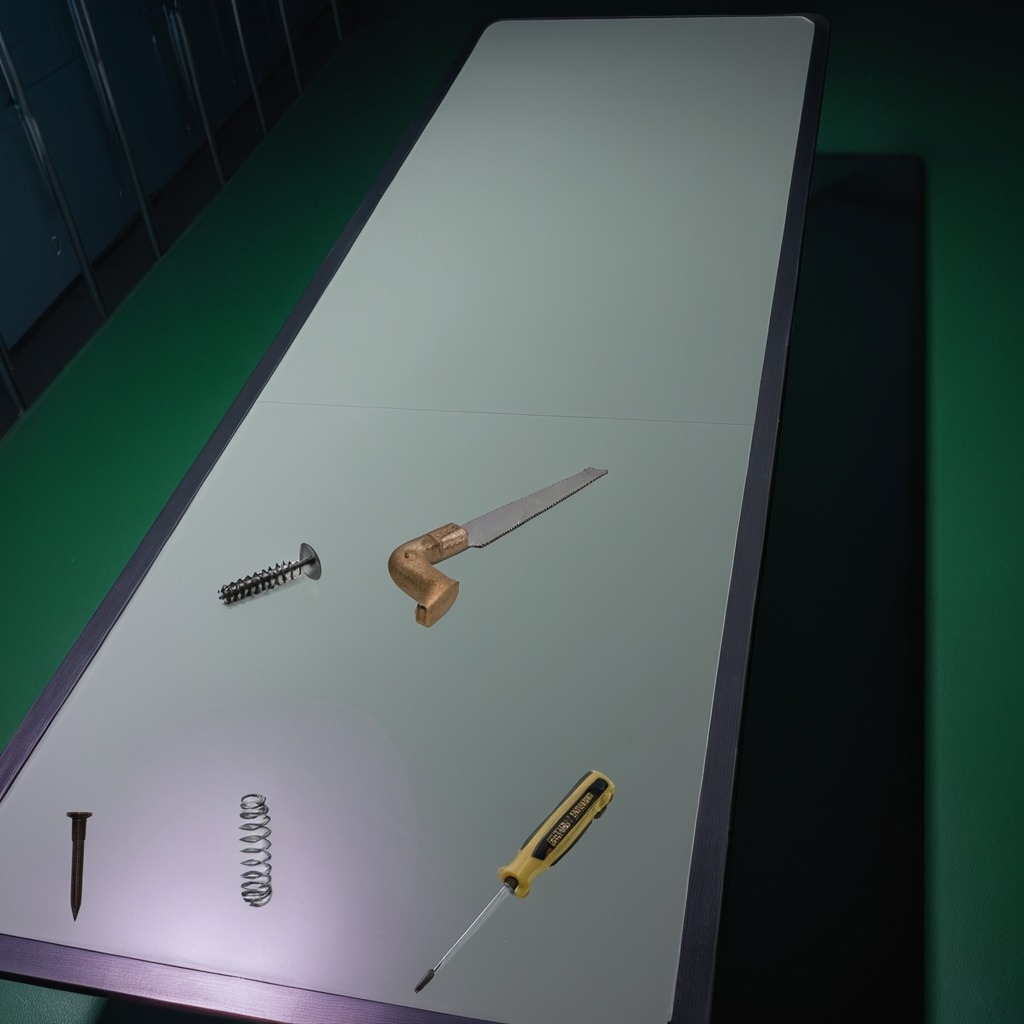
A machine screw, an iron nail, a coiled metal spring, a handheld metal saw, and a screwdriver are lying on the clean empty table in a railway signal maintenance room.